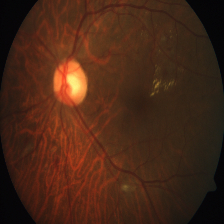
Diabetic retinopathy grade: Severe